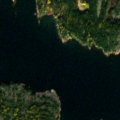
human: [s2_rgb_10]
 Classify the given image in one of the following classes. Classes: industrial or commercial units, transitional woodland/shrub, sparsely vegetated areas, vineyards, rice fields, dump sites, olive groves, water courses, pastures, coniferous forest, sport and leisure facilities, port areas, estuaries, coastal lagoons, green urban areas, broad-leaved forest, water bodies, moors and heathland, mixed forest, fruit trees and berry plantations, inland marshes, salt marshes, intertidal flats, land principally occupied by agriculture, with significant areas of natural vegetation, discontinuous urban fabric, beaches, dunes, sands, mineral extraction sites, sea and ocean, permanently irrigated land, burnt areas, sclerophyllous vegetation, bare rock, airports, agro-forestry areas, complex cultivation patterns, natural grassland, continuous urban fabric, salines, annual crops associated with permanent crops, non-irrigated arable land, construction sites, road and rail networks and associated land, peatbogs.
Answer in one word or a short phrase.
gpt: coniferous forest, mixed forest, sea and ocean